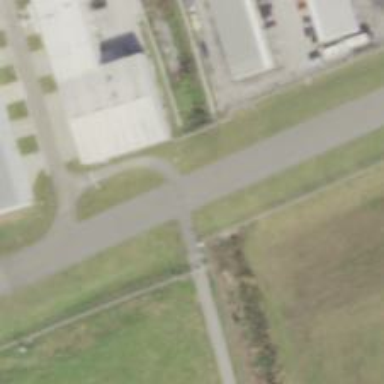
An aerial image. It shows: Image of taxiway at airport.